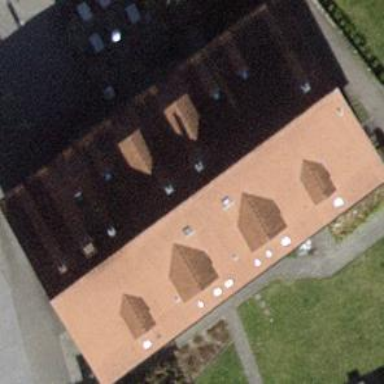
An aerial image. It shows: Restaurant building.